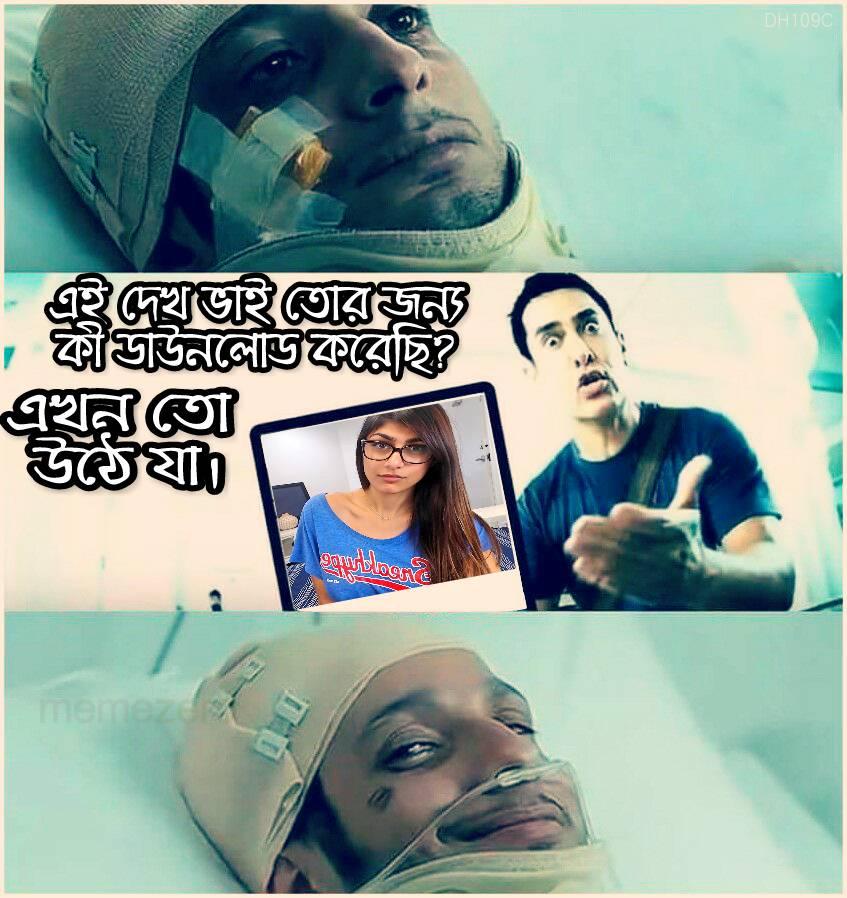
Caption: এই দেখ ভাই তোর জন্য কী ডাউনলোড করেছি ?    এখন তো উঠে যা ।
Label: non-hate